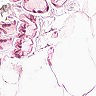
Metastatic tissue present: no